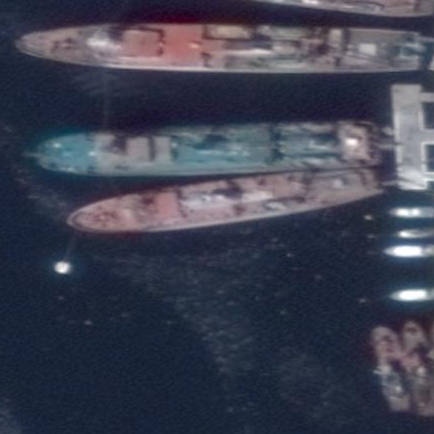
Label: civil